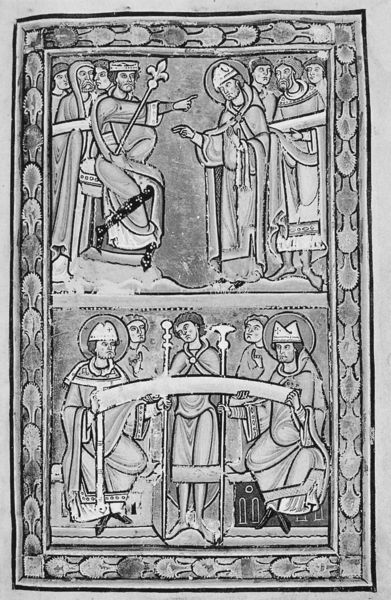
Titel: Leben und Wunder des Hl. Amand
Standort: Herkunftsort: Saint-Amand (EU - F)
Institution: Valenciennes, Bibliothèque Municipale
Schlagwörter: sitzen, stadt, männer, muster, ornament, bart, band, rahmen, stehen, mantel, stab, bischof, könig, thron, buch, herrscher, trohn, heiligenschein, mittelalter, segen, heilige, buchmalerei